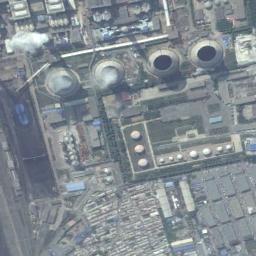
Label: thermal_power_station